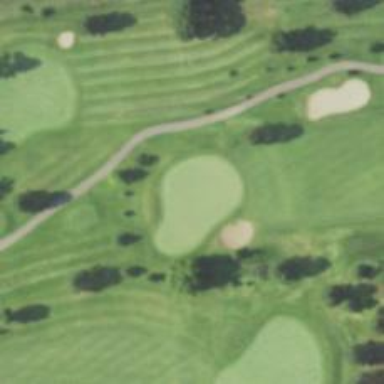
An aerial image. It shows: View of golf hole.